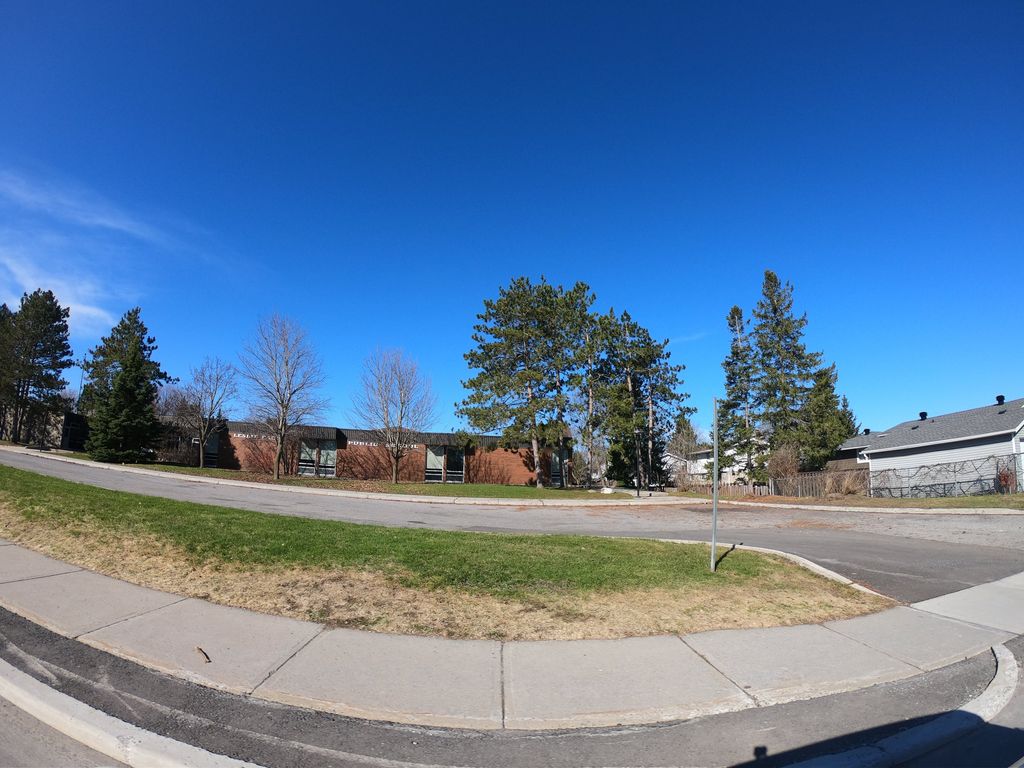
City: ottawa-gatineau